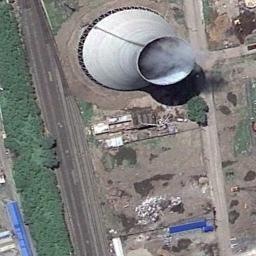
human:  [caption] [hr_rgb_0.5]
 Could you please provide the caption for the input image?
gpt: There are two thermal power stations, and the left one is emitting smoke .

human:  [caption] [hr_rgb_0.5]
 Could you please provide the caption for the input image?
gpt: There are many buildings of different shapes next to the thermal power station .

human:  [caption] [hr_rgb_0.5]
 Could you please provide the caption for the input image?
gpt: There is a steaming cooling tower in a thermal power station .

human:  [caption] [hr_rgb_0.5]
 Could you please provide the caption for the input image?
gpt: The thermal power station is on the bare land next to some trees .

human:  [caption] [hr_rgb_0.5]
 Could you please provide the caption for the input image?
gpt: A thermal power station with a chimney .